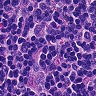
Metastatic tissue present: no